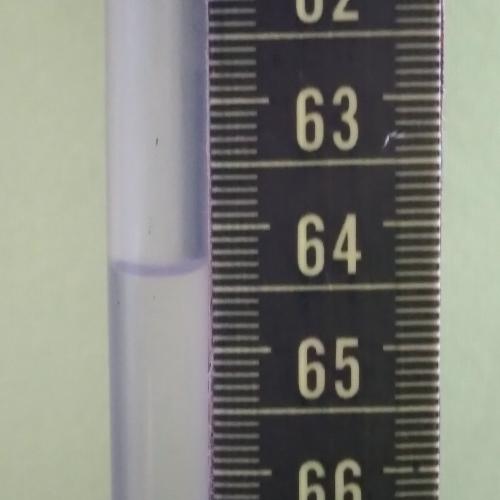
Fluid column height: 64.3 cm